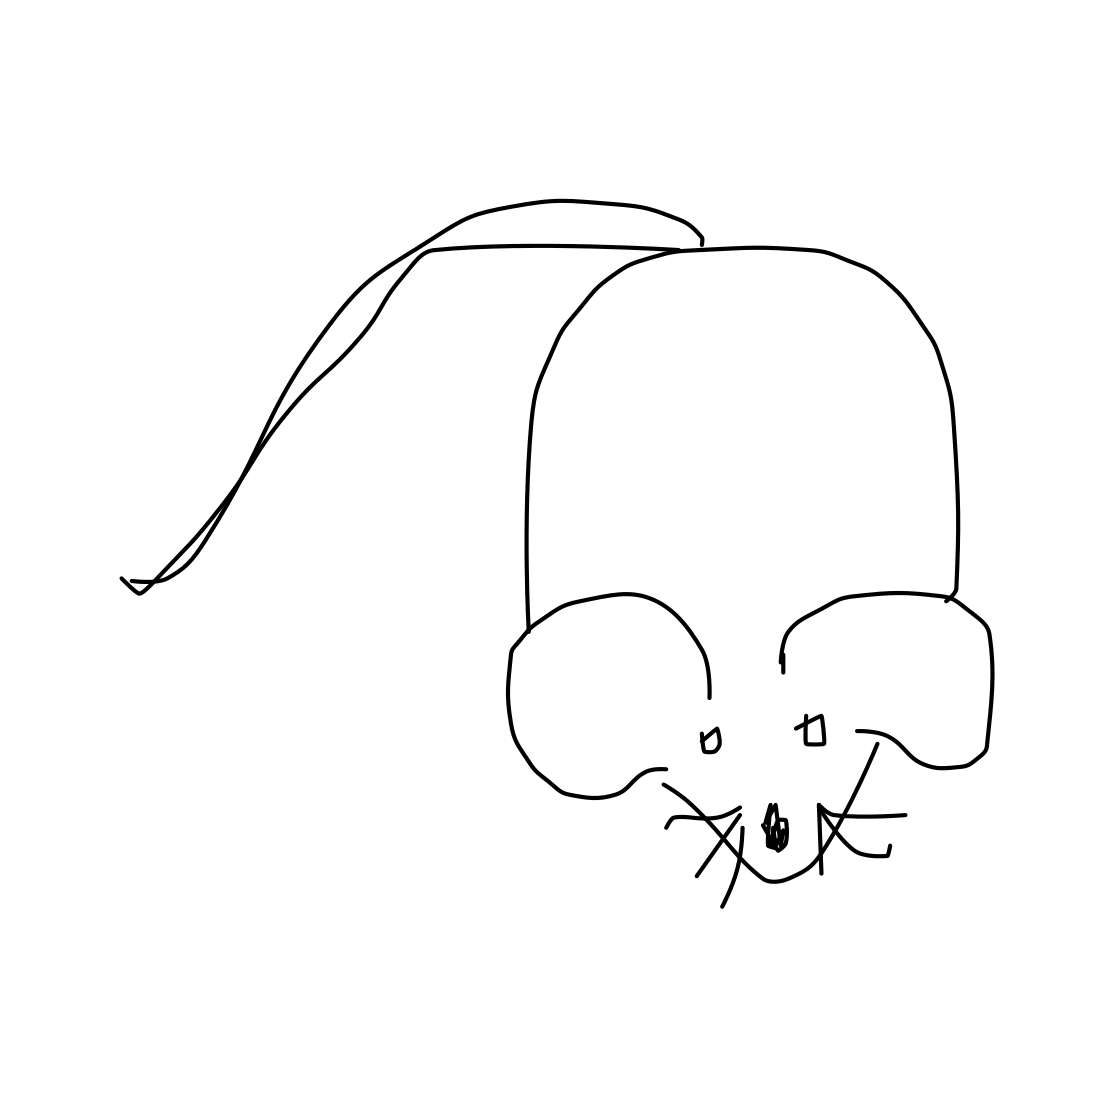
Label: mouse (animal)